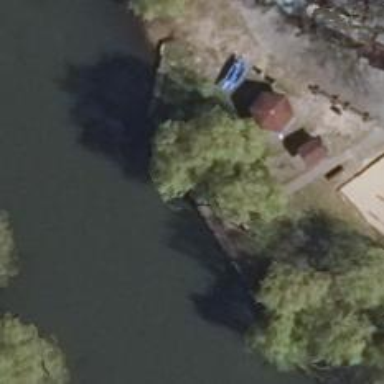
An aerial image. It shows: Campsite with tents.